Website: home-depot
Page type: delivery-shipping
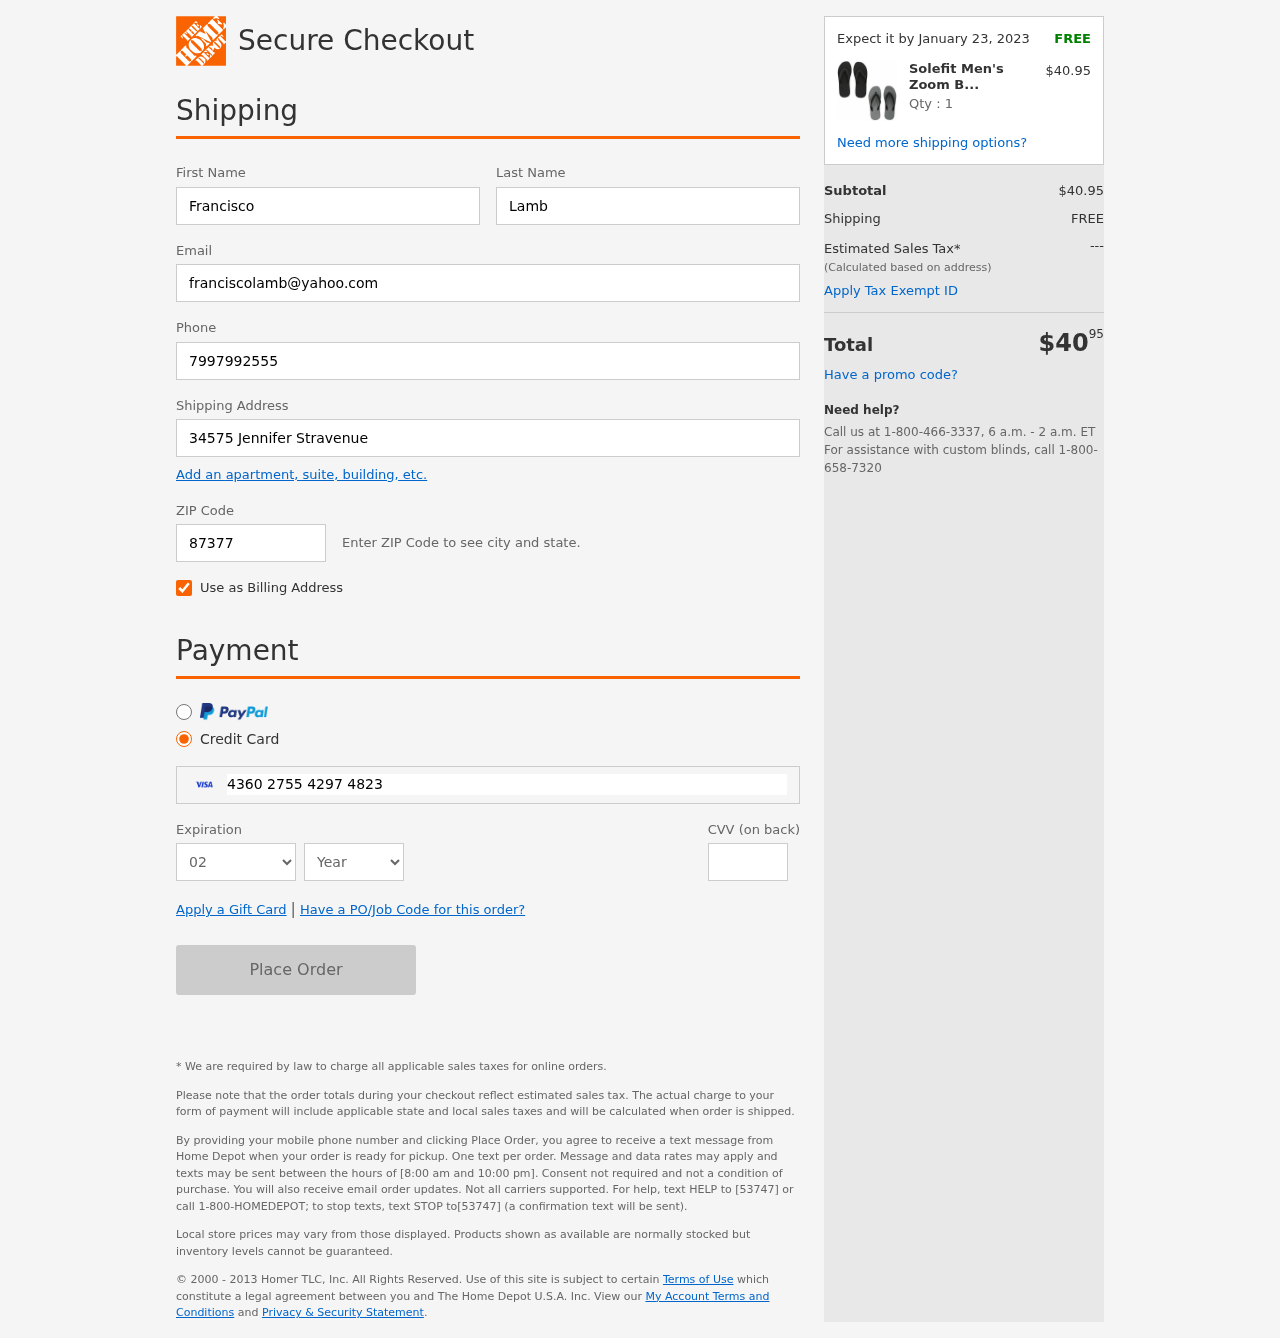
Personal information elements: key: PII_CARD_CVV
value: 331
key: PII_CARD_EXPIRY_MONTH
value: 02
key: PII_CARD_EXPIRY_YEAR
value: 28
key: PII_CARD_NUMBER
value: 4360 2755 4297 4823
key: PII_EMAIL
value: franciscolamb@yahoo.com
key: PII_FIRSTNAME
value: Francisco
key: PII_LASTNAME
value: Lamb
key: PII_PHONE
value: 7997992555
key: PII_POSTCODE
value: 87377
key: PII_STREET
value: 34575 Jennifer Stravenue
Product elements: key: PRODUCT1_NAME
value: Solefit Men's Zoom Black & Olive Flip-Flops Pack of 2-6 UK (40 EU) (SLFT-0101-0106)
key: PRODUCT1_PRICE
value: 40.95
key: PRODUCT1_QUANTITY
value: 1
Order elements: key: ORDER_DELIVERY_DATE
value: Expect it by January 23, 2023
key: ORDER_SUBTOTAL
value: $40.95
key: ORDER_SHIPPING_COST
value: FREE
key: ORDER_TOTAL
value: $4095